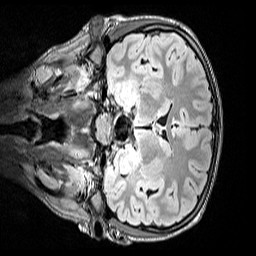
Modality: FLAIR
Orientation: coronal
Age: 12
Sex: male
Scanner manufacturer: siemens
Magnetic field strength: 3 T
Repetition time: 5 s
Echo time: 0.388 s